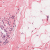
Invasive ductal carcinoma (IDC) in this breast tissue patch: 0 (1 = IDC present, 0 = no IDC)